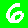
Digit: 6